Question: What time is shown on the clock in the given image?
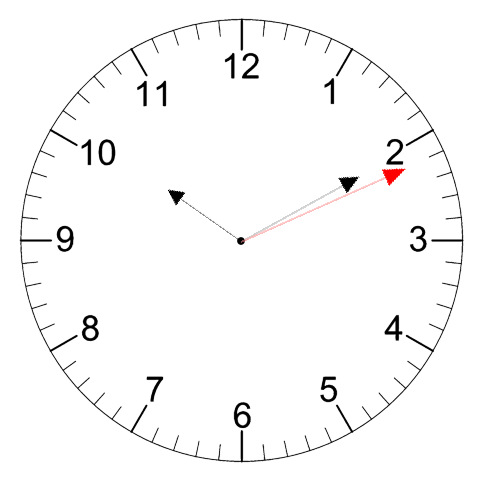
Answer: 10:10:11